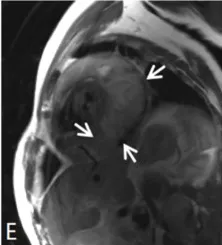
(E) MRI T2-weighted image, short axial position.
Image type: radiology (mri)